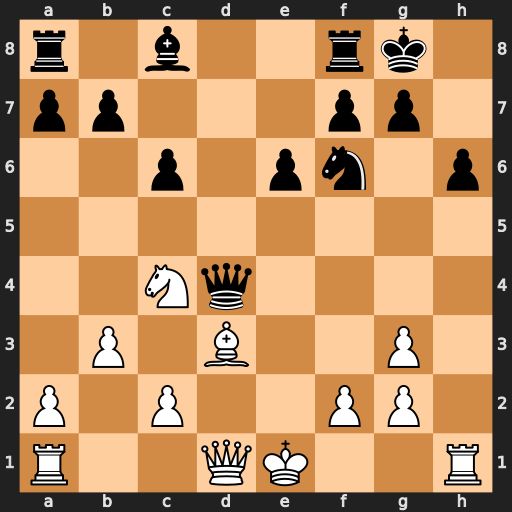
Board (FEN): r1b2rk1/pp3pp1/2p1pn1p/8/2Nq4/1P1B2P1/P1P2PP1/R2QK2R
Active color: w
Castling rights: KQ
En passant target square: -
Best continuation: Bh7+ Nxh7 Qxd4